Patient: sex M, age 44
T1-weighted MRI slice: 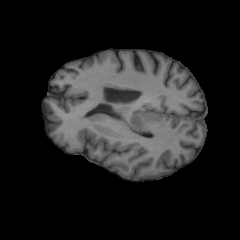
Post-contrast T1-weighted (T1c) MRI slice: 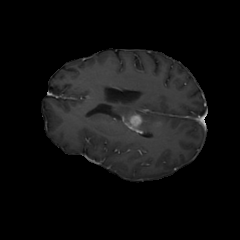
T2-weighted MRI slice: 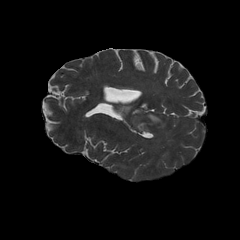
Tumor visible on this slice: yes
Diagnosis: Glioblastoma, IDH-wildtype
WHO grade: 4